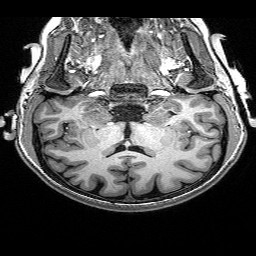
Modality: T1w
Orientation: sagittal